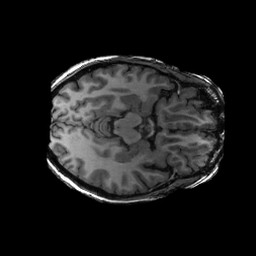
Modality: T1w
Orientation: axial
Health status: ill
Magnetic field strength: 3 T